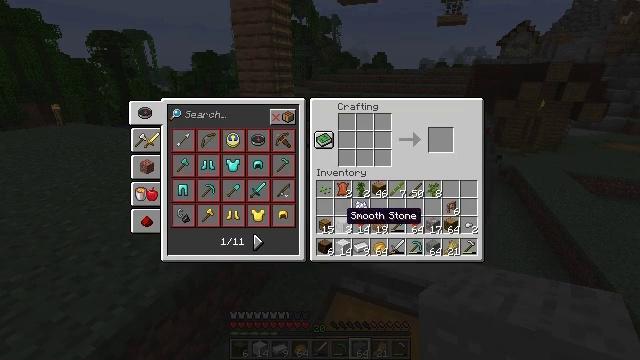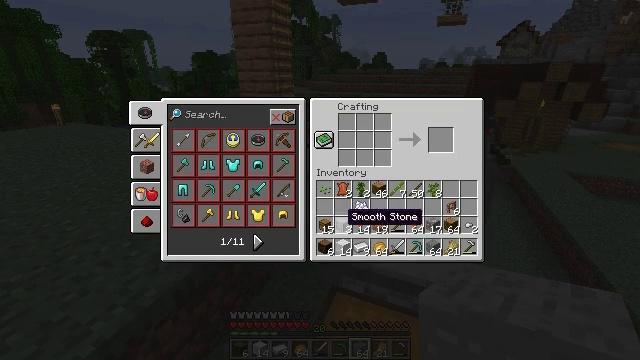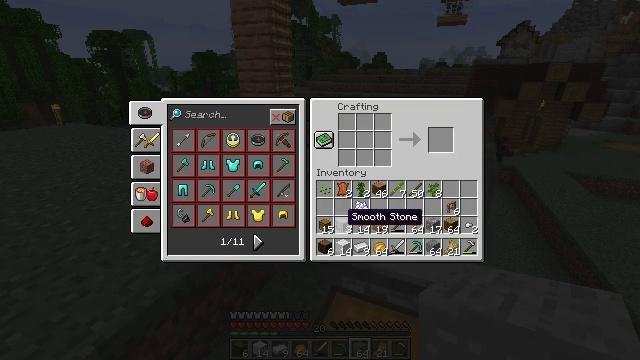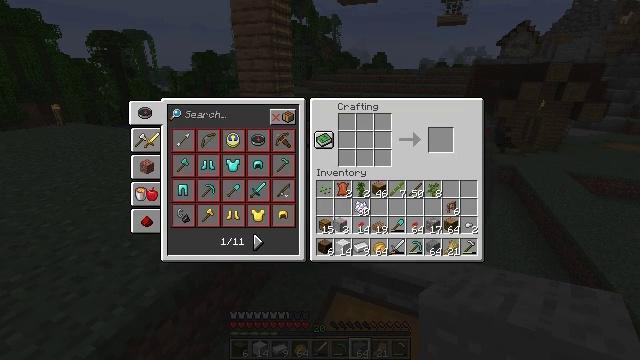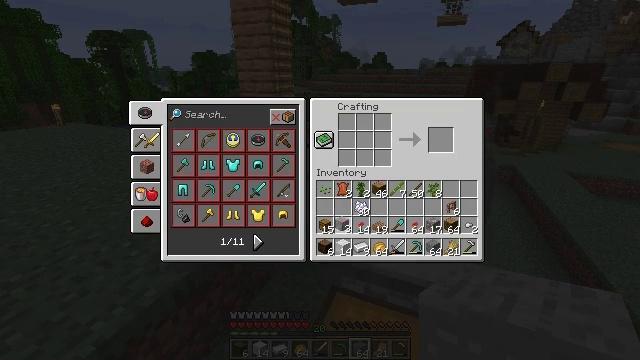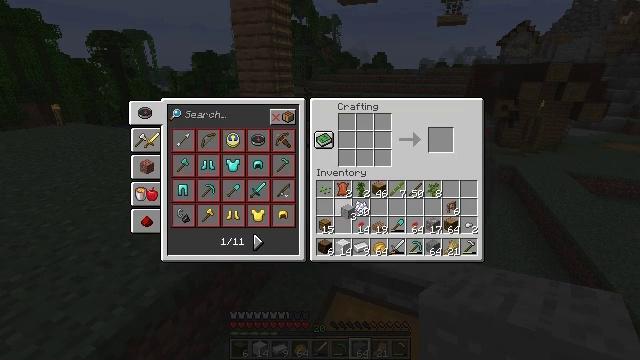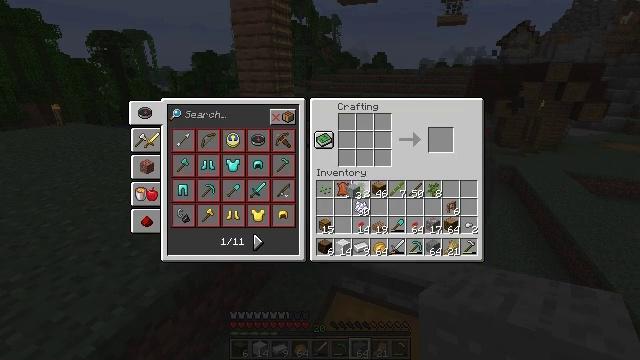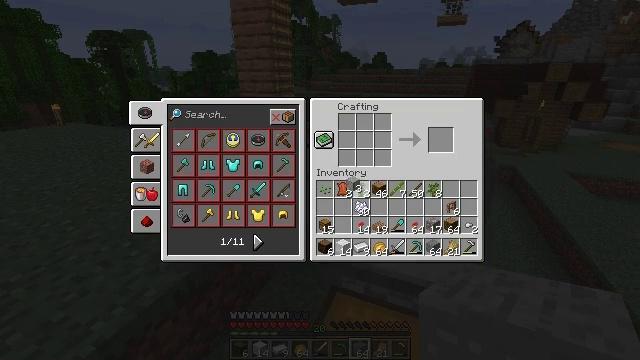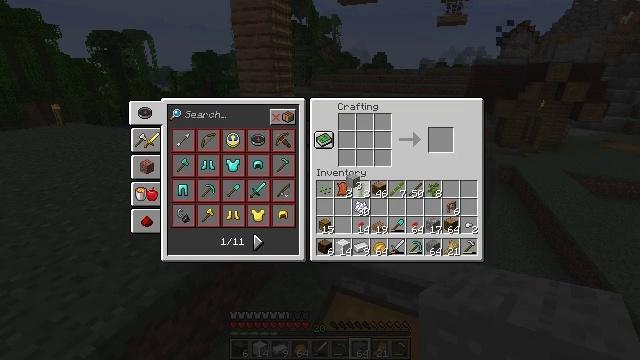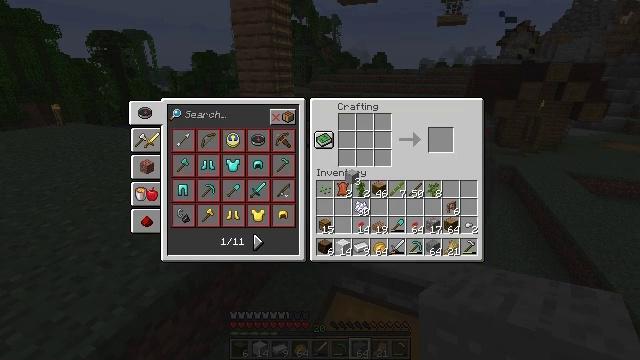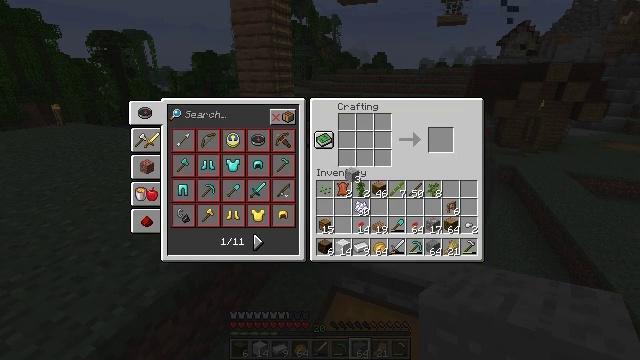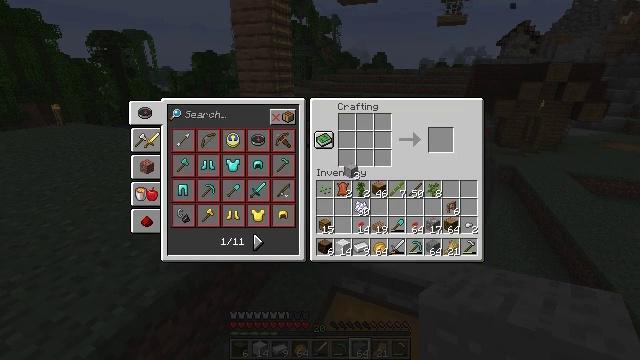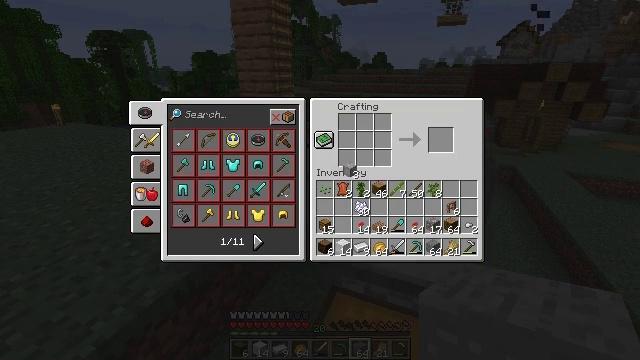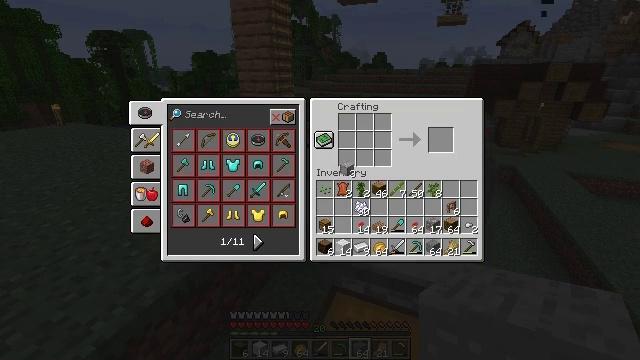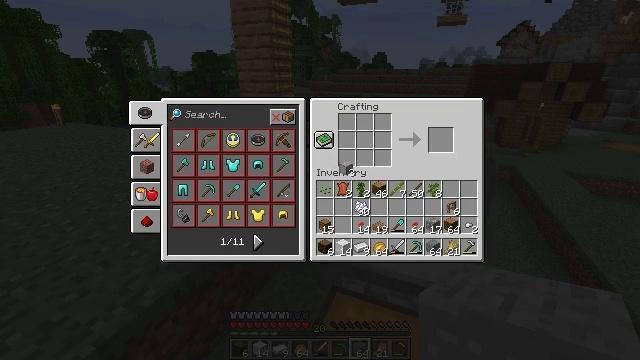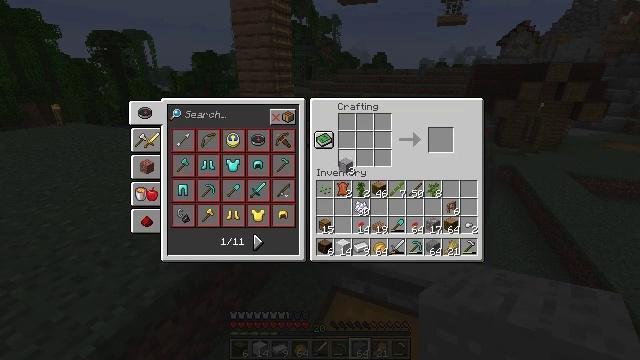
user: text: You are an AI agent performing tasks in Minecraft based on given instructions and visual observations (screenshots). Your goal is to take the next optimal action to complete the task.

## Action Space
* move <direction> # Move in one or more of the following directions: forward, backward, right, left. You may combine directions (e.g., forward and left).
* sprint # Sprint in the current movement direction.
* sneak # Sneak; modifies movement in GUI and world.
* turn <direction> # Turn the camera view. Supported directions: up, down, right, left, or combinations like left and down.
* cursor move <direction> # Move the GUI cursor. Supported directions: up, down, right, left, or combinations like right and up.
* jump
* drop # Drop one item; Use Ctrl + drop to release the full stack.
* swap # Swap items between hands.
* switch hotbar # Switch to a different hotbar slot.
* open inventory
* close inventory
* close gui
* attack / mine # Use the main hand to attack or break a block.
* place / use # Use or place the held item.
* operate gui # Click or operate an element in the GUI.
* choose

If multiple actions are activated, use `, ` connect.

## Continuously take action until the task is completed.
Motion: motion action
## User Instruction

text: Create a smooth stone slab at the crafting table.
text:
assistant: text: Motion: no_op
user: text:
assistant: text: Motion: no_op
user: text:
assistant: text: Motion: operate gui
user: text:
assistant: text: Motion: operate gui
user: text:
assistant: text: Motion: cursor move up
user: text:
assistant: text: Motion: cursor move up
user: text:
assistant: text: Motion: sneak, cursor move up
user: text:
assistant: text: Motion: sneak
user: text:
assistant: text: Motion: sneak
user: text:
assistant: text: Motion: sneak
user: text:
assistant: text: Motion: sneak
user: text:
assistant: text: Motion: sneak
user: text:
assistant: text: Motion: sneak
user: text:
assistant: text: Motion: sneak
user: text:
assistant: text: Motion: sneak
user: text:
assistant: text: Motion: sneak
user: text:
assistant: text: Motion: sneak
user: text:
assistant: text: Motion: sneak
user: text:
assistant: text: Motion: sneak
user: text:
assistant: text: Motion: sneak
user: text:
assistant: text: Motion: sneak
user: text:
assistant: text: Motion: sneak
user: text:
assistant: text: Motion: sneak, operate gui
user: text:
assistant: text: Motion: sneak, operate gui
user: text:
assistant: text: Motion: sneak, operate gui
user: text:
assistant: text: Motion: sneak, operate gui
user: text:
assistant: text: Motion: sneak, cursor move right, operate gui
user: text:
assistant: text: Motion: sneak, operate gui
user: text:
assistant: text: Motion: sneak, operate gui
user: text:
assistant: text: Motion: sneak, operate gui